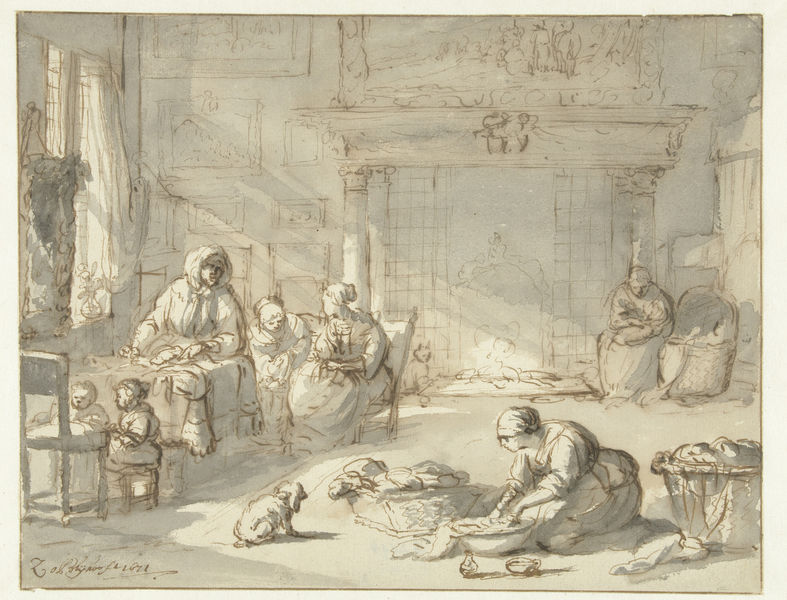
Titel: Interieur van huis met vrouwen en kinderen
Künstler: Zacharias Blijhooft
Standort: Amsterdam
Institution: Rijksmuseum
Schlagwörter: feuer, gemälde, schatten, frauen, wäsche, fenster, hell, holz, licht, skizze, stuhl, säule, säulen, tisch, zeichnung, zimmer, hund, wand, blass, schüssel, bild, signatur, vorhang, boden, sessel, arbeit, kamin, kinder, korb, stube, waschen, flammen, stillen, entwurf, galereie, sesselö